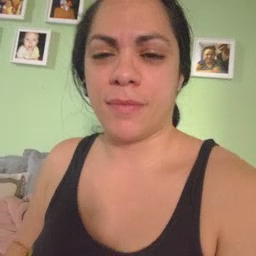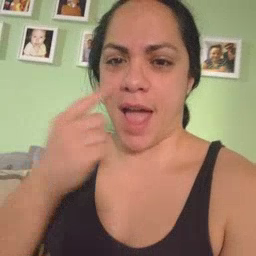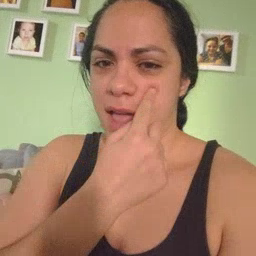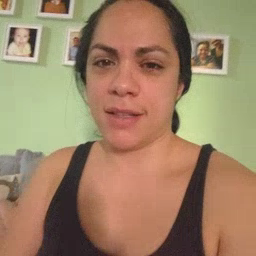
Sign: eye